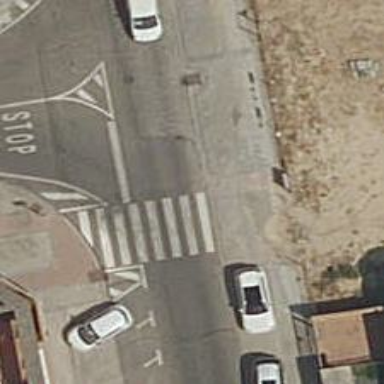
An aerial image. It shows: Uncontrolled road crossing.